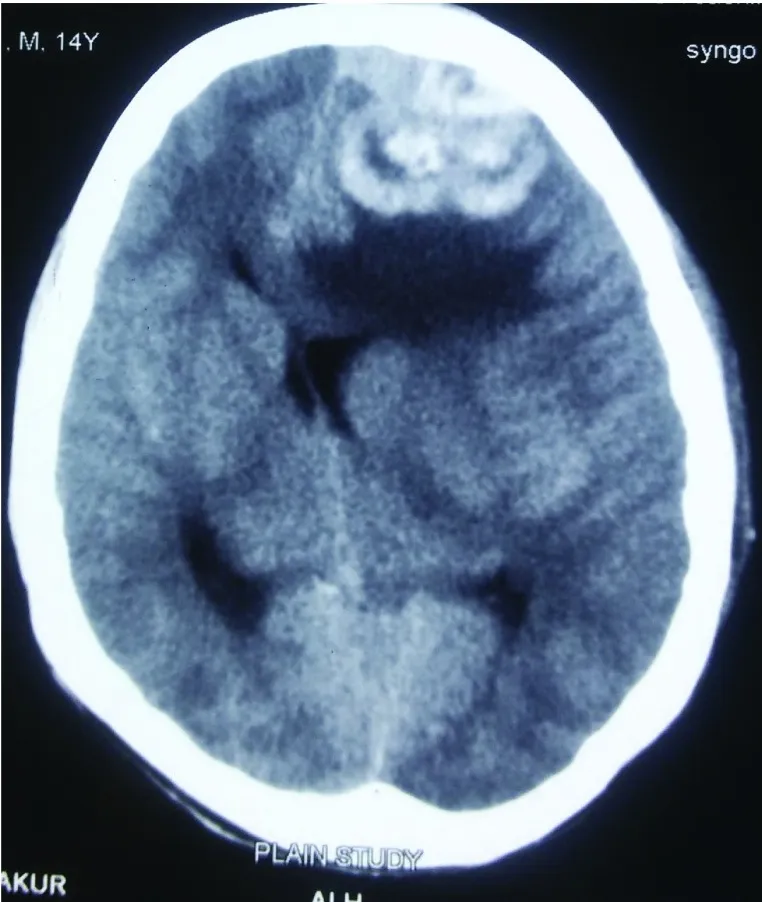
CT image showing the herniation syndrome with gross mass effect.
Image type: radiology (ct)